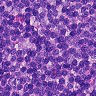
Metastatic tissue present: no